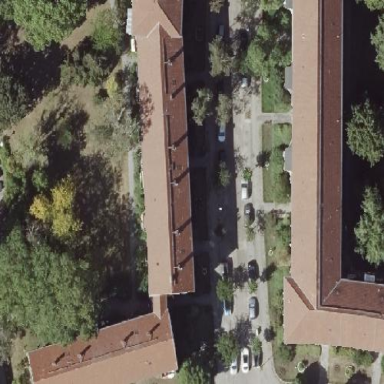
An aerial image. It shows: Gabled roof on building that houses apartments.